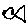
Label: fish